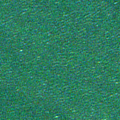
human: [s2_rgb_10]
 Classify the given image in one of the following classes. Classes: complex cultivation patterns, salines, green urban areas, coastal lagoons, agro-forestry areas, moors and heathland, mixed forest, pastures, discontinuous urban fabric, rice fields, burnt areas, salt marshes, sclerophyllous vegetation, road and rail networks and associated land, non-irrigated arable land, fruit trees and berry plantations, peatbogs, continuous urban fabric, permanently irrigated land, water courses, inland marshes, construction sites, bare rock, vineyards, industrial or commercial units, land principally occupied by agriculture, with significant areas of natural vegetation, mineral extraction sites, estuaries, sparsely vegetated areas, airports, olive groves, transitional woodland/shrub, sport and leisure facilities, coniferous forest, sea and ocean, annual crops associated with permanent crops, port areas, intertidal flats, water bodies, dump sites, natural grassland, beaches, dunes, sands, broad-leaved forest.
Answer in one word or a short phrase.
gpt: sea and ocean